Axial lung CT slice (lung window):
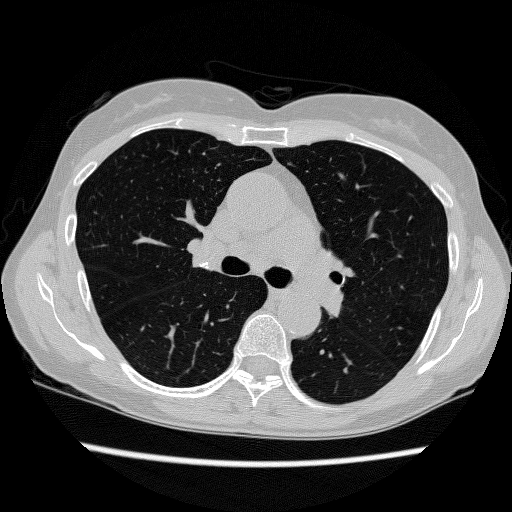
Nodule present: no